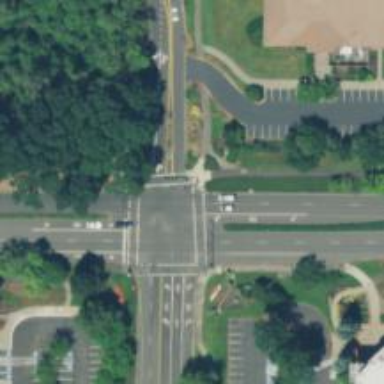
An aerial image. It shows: Footway crossing.